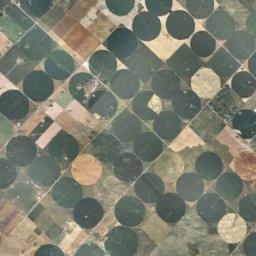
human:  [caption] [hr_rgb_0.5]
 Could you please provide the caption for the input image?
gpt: There are some green circle farmland and square farmland .

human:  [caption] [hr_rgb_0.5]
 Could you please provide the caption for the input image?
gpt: Many circular farmlands with different colors are neatly arranged on the ground and some other shapes of farmlands beside .

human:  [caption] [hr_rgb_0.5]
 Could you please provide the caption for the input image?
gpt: Many densely arranged circular farmlands of mixed green, Khaki and tan, With incomplete gardens .

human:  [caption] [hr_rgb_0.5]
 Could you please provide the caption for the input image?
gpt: There is only one complete circle of farmland .

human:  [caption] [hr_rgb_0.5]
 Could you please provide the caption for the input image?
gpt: There are many circular farmlands of the same size .